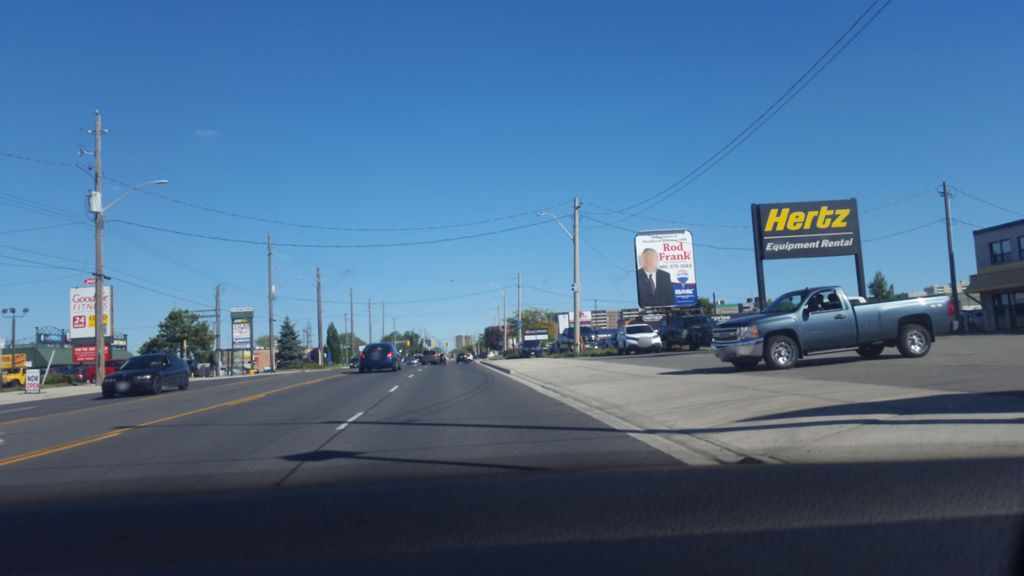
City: hamilton